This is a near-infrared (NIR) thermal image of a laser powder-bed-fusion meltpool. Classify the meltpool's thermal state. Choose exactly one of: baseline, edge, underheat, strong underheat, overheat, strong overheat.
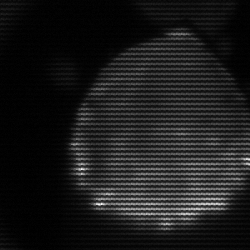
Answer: edge